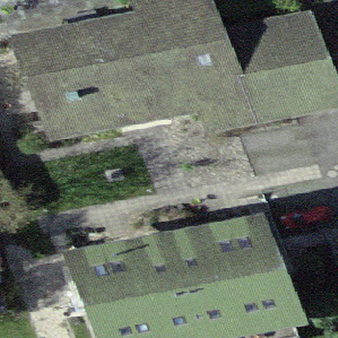
Label: other